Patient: sex F, age 71
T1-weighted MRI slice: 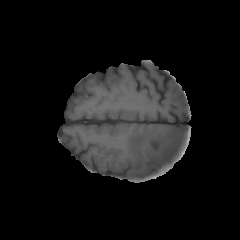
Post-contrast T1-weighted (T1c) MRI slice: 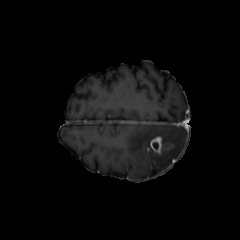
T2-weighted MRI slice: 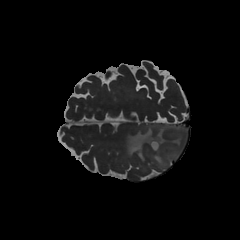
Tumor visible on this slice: yes
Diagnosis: Glioblastoma, IDH-wildtype
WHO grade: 4